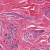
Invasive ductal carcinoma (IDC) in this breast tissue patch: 0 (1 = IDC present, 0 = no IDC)